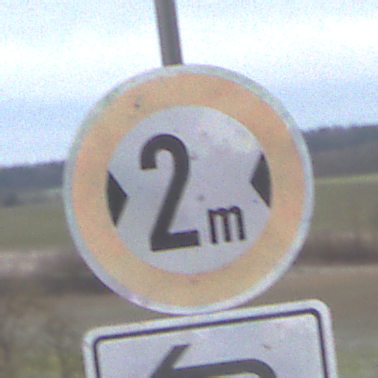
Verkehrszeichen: TatsaechlicheBreite2
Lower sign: RichtungsangabeDurchPfeile2
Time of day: MorningAfternoon
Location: Outdoor (Suburban)
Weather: Overcast
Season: NotSpecified
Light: Natural